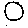
Label: circle